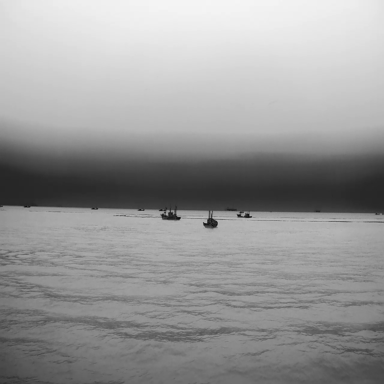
There are nine bulk_carriers in the infrared image.